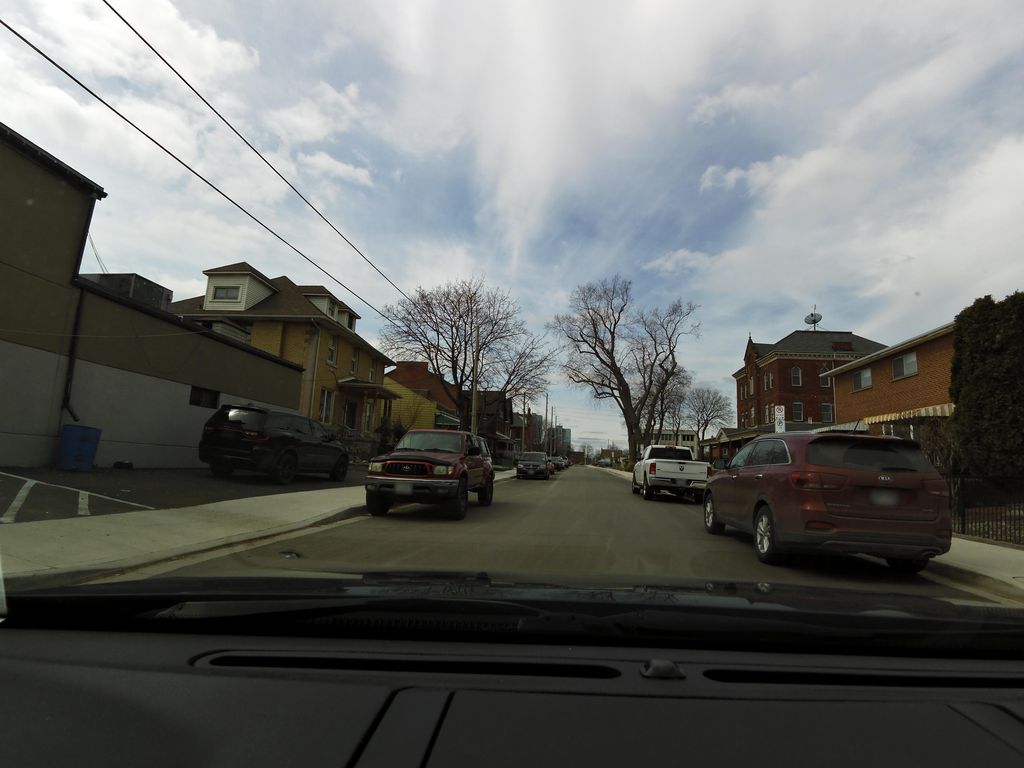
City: hamilton